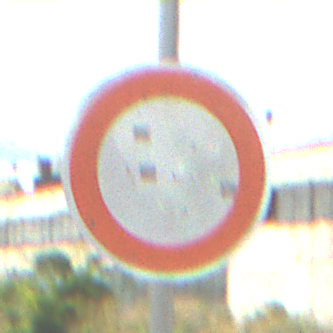
Verkehrszeichen: VerbotFahrzeugeAllerArt
Umgebung: Outdoor, Suburban
Tageszeit: Midday
Wetter: PartlyCloudy
Licht: Natural
Jahreszeit: Summer
Kontrast: HighContrast